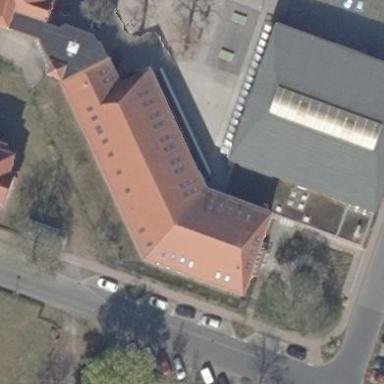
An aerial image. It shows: School building with hipped roof design.